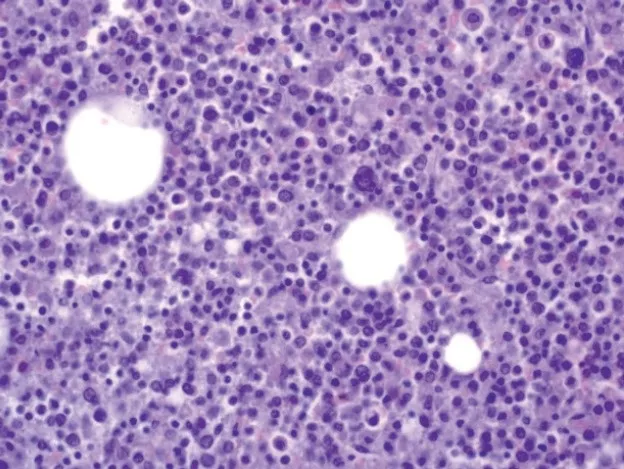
Microscopic examination of bone marrow.
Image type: pathology (h&e)